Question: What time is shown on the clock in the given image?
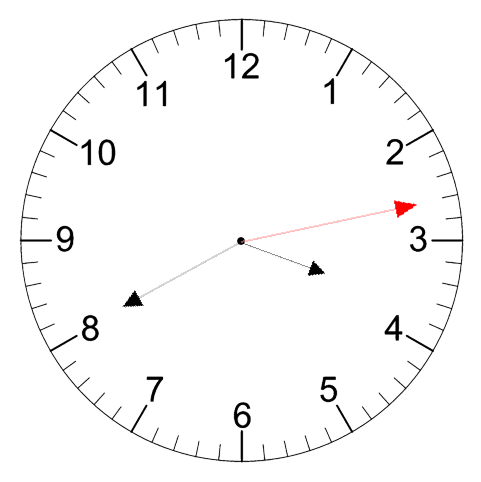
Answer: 03:40:13